Question: I am trying run rjags in R (via Rstudio) to estimate parameters alpha&beta and hyperparameter 'tau.nu' of the model following:
'''
y_i|x_i~pois(eta_i),
eta_i=exp(alpha + beta*x_i + nu_i),
nu_i~N(0,tau.nu)
'''
there is my code:
'''
#generating data
N = 1000
x = rnorm(N, mean=3,sd=1)
nu = rnorm(N,0,0.01)
eta = exp(1 + 2*x + nu)
y = rpois(N,eta)
data=data.frame(y=y,x=x)
###MCMC
library(rjags)
library(coda)
mod_string= "model {
for(i in 1:1000) {
y[i]~dpois(eta[i])
eta[i]=exp(alpha+beta*x[i]+nu[i])
nu[i]~dnorm(0,tau.nu)
}
alpha ~ dnorm(0,0.001)
beta ~ dnorm(0,0.001)
tau.nu ~ dgamma(0.01,0.01)
}"
params = c("alpha","beta","tau.nu")
inits = function() {
inits = list("alpha"=rnorm(1,0,100),"beta"=rnorm(1,0,80),"tau.nu"=rgamma(1,1,1))
}
mod = jags.model(textConnection(mod_string), data=data, inits=inits, n.chains =3)
update(mod,5000)
mod_sim = coda.samples(model=mod,
variable.names=params,
n.iter=2e4)
mod_csim = as.mcmc(do.call(rbind, mod_sim))
plot(mod_csim)
'''
the I get weird output,I don't konw where I get wrong.Does MCMC not work in this model?Or I just do something wrong in coding?

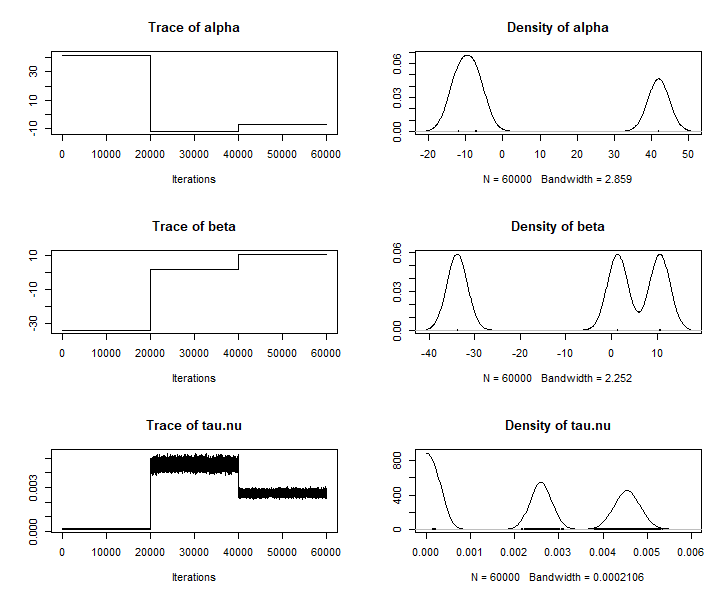
Answer: This model doesn't converge using the standard samplers. It does if you use the the samplers in the 'glm' module. (but this may not always be the case <URL>
Without the 'glm' module loaded
'''
library(rjags)
mod_sim1 <- jagsFUN(dat)
plot(mod_sim1)
'''
<URL>
After loading
'''
load.module("glm")
mod_sim2 <- jagsFUN(dat)
plot(mod_sim2)
'''
<URL>
---
'''
# function and data
# generate data
set.seed(1)
N = 50 # reduced so could run example quickly
x = rnorm(N, mean=3,sd=1)
nu = rnorm(N,0,0.01)
eta = exp(1 + 2*x + nu)
y = rpois(N,eta)
dat = data.frame(y=y,x=x)
# jags model
jagsFUN <- function(data) {
mod_string= "model {
for(i in 1:N) {
y[i] ~ dpois(eta[i])
log(eta[i]) = alpha + beta* x[i] + nu[i]
}
# moved prior outside the likelihood
for(i in 1:N){
nu[i] ~ dnorm(0,tau.nu)
}
alpha ~ dnorm(0,0.001)
beta ~ dnorm(0,0.001)
tau.nu ~ dgamma(0.001,0.001)
# return on variance scale
sig2 = 1 / tau.nu
}"
mod = jags.model(textConnection(mod_string),
data=c(as.list(data),list(N=nrow(data))),
n.chains = 3)
update(mod,1000)
mod_sim = coda.samples(model=mod,
variable.names=c("alpha","beta","sig2"),
n.iter=1e4)
return(mod_sim)
}
'''